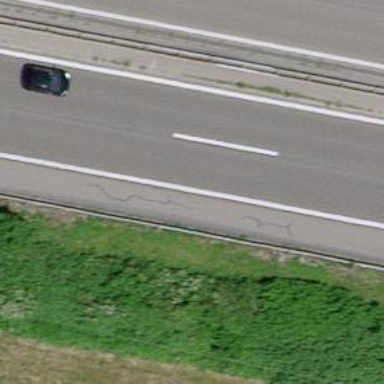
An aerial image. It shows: Asphalt motorway.